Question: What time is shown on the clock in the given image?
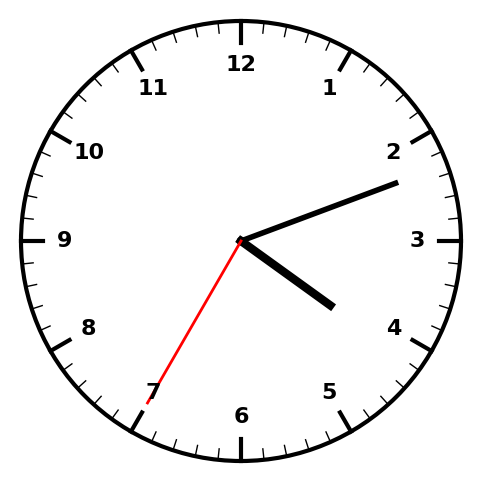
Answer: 04:11:35